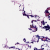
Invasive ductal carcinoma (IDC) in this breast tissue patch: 0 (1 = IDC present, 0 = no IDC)